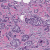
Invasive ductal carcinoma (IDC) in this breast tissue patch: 1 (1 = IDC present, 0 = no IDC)